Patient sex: M
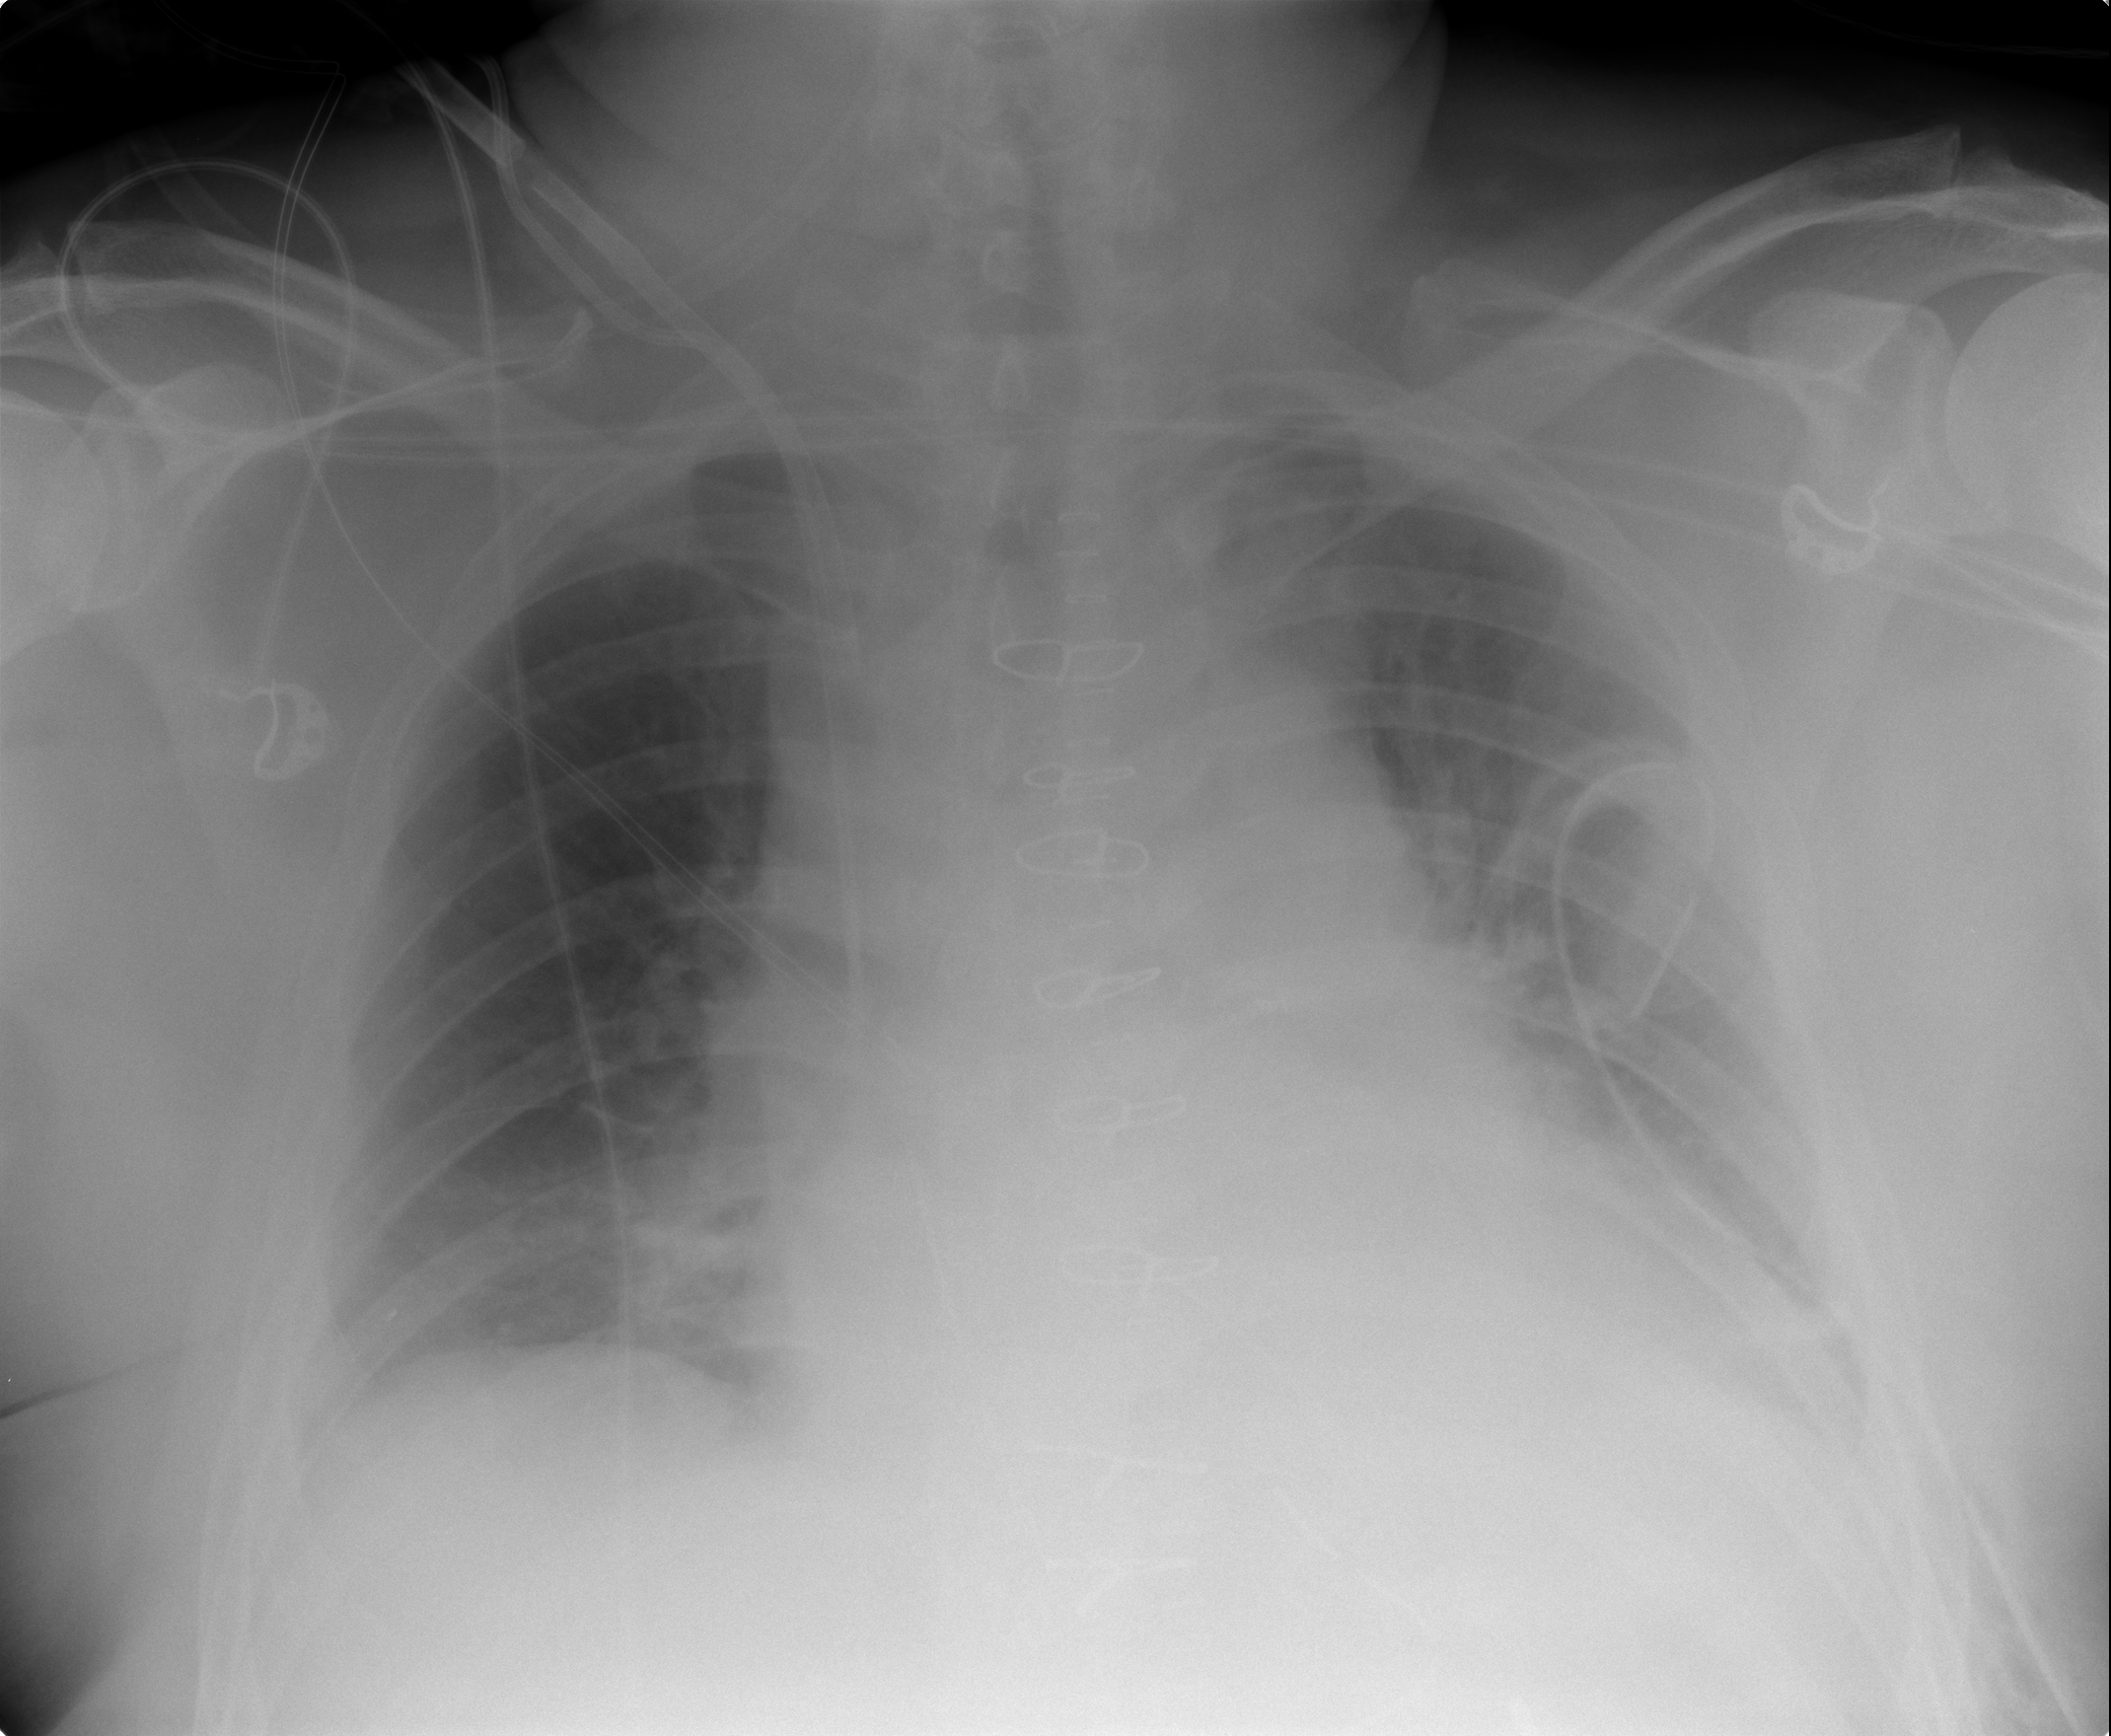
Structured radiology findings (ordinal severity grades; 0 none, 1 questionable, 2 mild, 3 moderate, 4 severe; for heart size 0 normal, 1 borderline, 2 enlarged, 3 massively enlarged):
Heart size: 2
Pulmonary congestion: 1
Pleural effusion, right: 2
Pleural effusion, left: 2
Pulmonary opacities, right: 0
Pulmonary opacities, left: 0
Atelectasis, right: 2
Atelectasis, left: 2